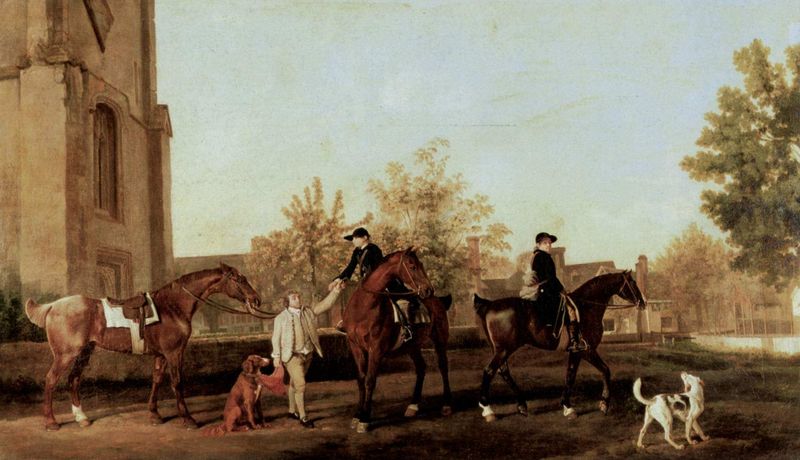
Titel: Die Jäger verlassen Southill
Künstler: George Stubbs
Institution: (Privatsammlung)
Schlagwörter: baum, blau, blätter, gemälde, himmel, laub, mann, schatten, wasser, weiß, bäume, grün, landschaft, menschen, ocker, see, sitzen, stadt, braun, damen, fenster, geste, grau, hell, hintergrund, hut, hüte, licht, männer, orange, schwarz, straße, dach, gebäude, gras, haus, hund, hunde, rot, tier, tiere, tuch, weg, wiese, beige, alt, anzug, kappe, kappen, wand, mensch, herr, öl, erde, feld, häuser, büsche, kirche, boden, land, realismus, reich, kind, personen, england, kamin, kinder, pferd, pferde, reiter, schornstein, turm, ausritt, fesseln, hufe, rappe, reiten, ritt, sattel, schweif, steigbügel, zaumzeug, zügel, fassade, ort, schuhe, jungen, dorf, mauer, hecke, hof, ausflug, junge, ölfarbe, weste, strümpfe, eingang, abschied, helm, stiefel, jagd, damensitz, gestutzt, tracht, gemäuer, portal, villa, fuchs, gefleckt, gutshof, landhaus, jagdhund, gehöft, brauner, halfter, stubbs, herrenhaus, jagdhunde, kniebundhose, rotes tuch, aufbruch, christen, bote, führen, araber, perde, post, jagdszene, george, kirchhof, boten, menchen, sättel, rennpferd, reitanzug, reitkappen, genrestück, reitgemeinschaft, bedige, tier#, bildhälfte